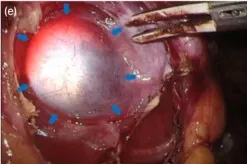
(e) An intraoperative image of the outer surface of the lower renal calyx after LFRC illuminated by the ureteroscope. Arrows indicates the border between the renal parenchyma and lower renal calyx.
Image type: medical_photograph (other_medical_photograph)